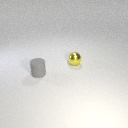
small gray rubber cylinder in front of small yellow metal sphere